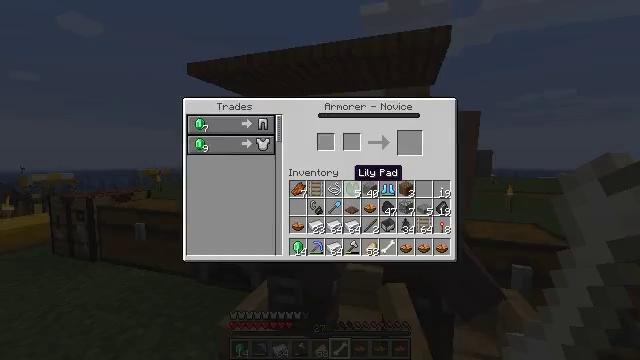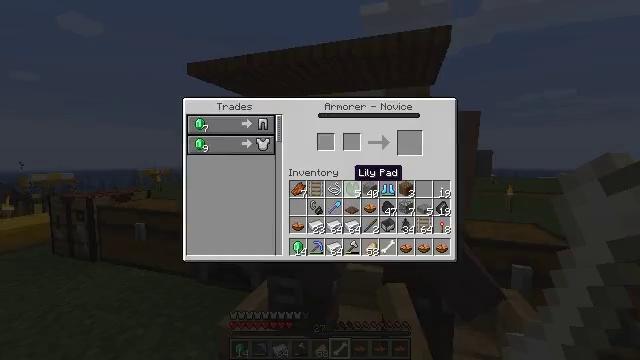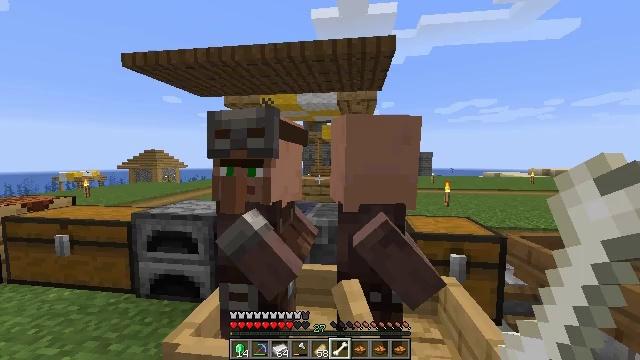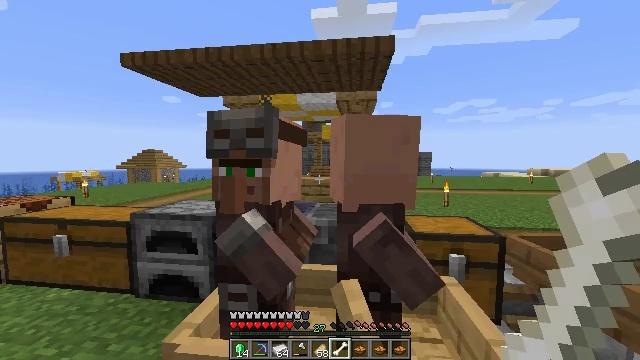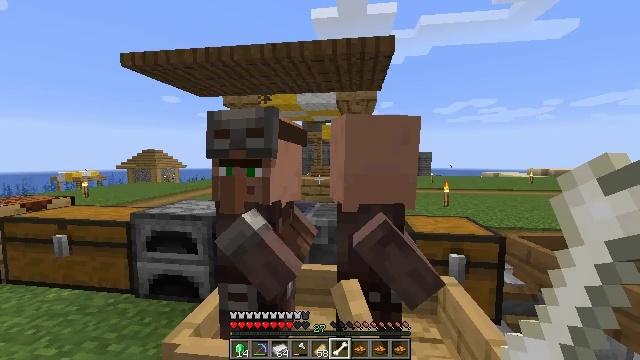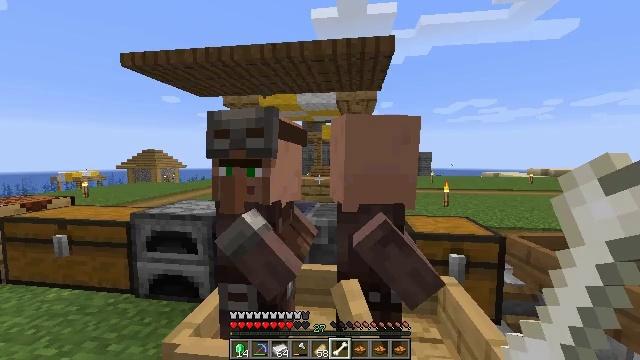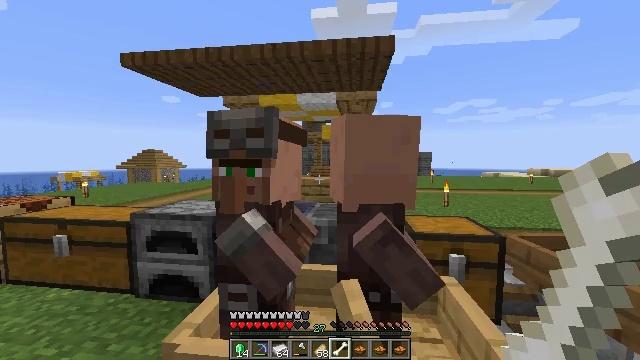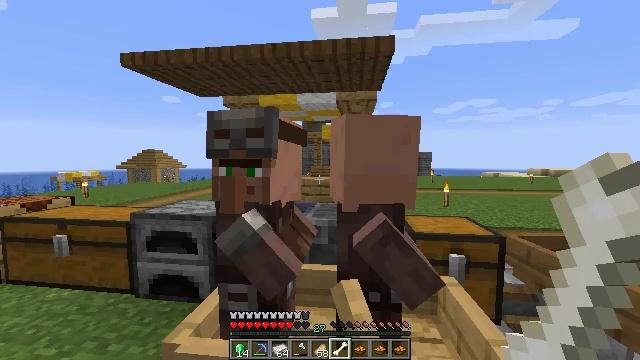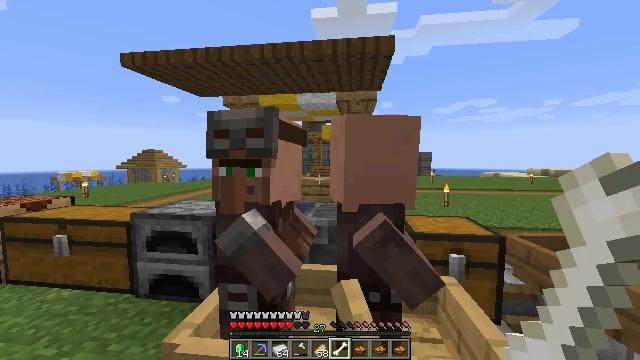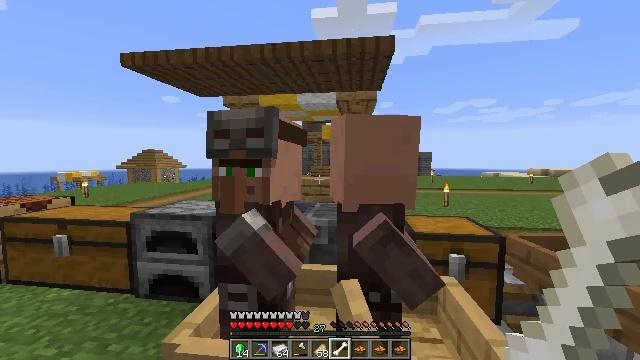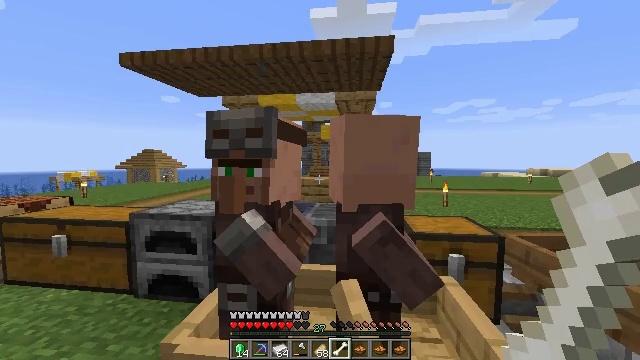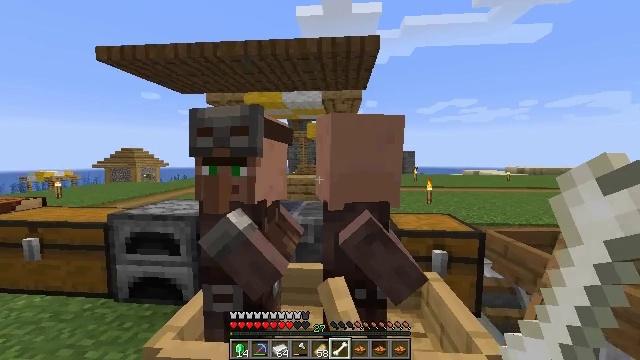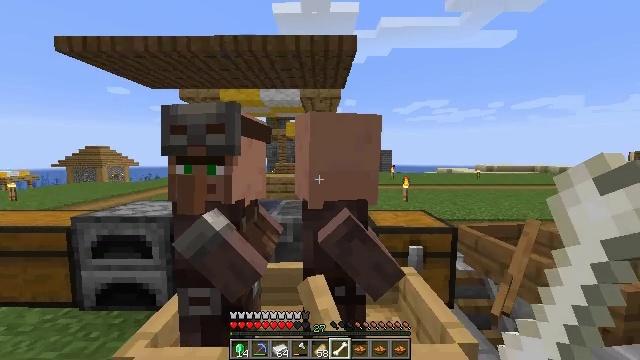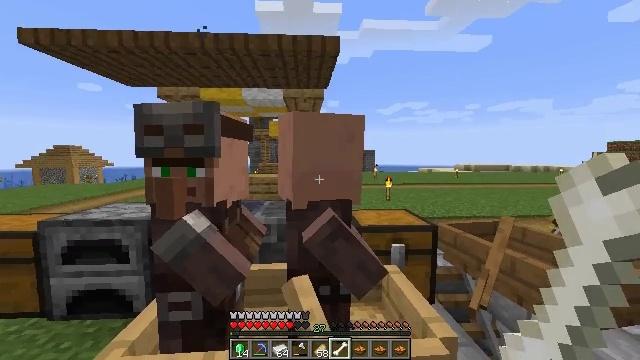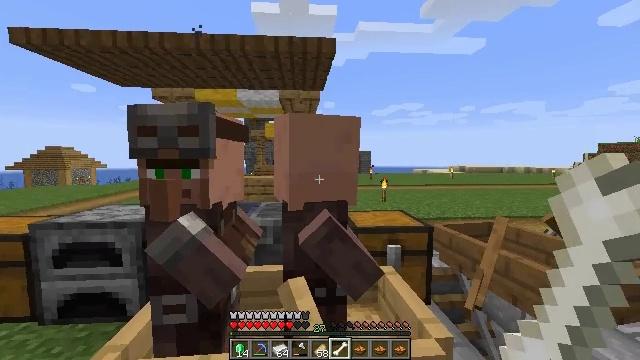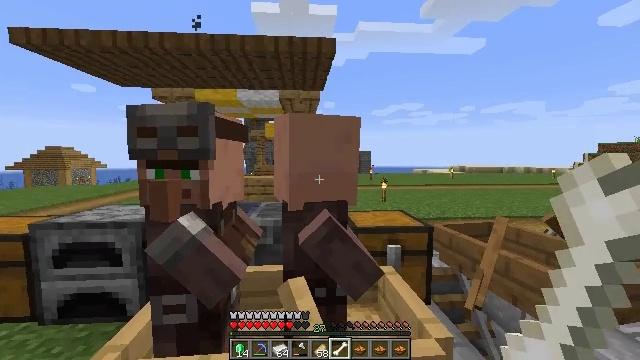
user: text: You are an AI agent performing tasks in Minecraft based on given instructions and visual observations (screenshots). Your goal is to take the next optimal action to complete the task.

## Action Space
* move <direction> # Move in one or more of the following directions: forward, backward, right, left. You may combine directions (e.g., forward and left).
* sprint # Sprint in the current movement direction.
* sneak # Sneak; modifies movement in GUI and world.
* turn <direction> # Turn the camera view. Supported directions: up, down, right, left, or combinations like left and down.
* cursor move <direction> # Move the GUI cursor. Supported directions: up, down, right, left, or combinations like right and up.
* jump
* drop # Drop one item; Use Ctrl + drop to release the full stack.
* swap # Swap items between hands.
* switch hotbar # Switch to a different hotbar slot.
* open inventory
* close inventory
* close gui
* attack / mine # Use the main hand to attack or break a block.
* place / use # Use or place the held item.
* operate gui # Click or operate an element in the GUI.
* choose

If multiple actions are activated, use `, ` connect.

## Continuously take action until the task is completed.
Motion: motion action
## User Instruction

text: Retrieve the smoker into your inventory.
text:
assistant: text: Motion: open gui
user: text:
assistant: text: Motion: cursor move right
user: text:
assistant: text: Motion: close gui
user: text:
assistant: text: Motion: no_op
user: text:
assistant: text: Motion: no_op
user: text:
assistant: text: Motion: no_op
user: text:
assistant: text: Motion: no_op
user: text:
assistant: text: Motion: no_op
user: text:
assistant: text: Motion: no_op
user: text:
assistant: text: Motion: no_op
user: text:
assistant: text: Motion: turn right
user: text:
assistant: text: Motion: turn right
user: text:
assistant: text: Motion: turn right
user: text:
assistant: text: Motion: no_op
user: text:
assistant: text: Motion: use / place
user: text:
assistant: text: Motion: use / place
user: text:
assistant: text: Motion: use / place
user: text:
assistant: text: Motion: use / place
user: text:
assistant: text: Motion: use / place
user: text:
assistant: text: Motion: open gui
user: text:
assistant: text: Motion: no_op
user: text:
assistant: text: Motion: no_op
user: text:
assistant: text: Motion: no_op
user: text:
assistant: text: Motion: no_op
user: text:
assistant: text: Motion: no_op
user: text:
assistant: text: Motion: no_op
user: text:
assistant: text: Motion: sneak
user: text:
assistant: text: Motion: sneak, cursor move left
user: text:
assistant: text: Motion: sneak, cursor move left and up
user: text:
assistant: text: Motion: sneak, cursor move left